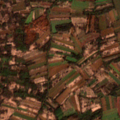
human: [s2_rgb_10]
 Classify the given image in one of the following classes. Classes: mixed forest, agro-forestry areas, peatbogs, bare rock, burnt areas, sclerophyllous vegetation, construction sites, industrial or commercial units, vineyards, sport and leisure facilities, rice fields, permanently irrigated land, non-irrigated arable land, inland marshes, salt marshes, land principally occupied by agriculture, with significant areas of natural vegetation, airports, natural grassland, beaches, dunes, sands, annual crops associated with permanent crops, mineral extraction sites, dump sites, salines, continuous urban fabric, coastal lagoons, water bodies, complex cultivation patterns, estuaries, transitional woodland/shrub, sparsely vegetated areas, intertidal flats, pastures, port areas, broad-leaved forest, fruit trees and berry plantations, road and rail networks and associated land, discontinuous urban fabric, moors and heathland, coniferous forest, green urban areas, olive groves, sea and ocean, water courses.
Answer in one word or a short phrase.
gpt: non-irrigated arable land, complex cultivation patterns, transitional woodland/shrub